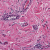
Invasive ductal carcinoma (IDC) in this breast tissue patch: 0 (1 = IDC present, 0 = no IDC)